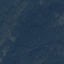
Label: Forest